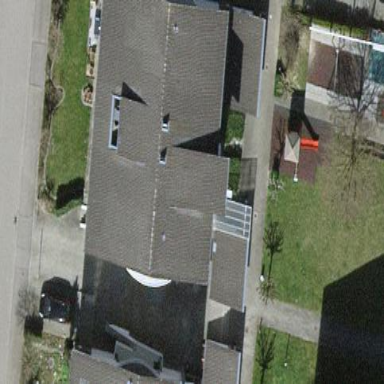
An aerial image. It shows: Building.